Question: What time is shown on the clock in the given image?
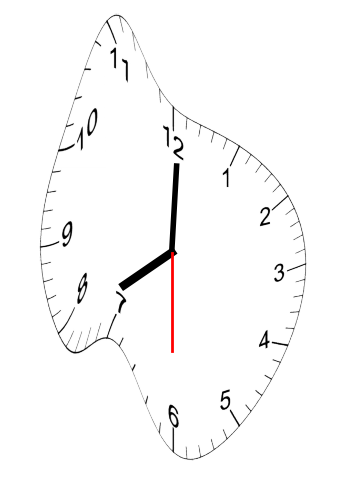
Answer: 08:00:30